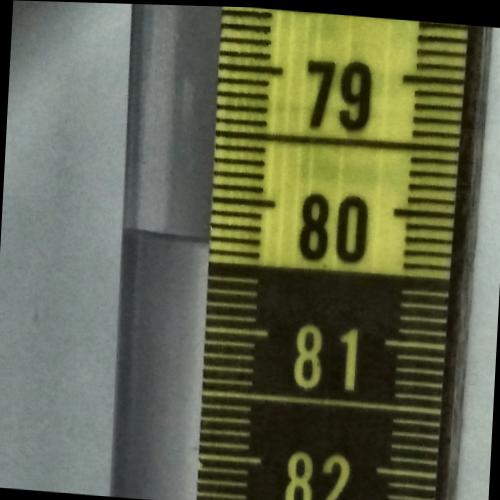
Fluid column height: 80.3 cm